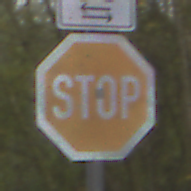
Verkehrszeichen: Stop
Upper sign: RichtungsangabeDurchPfeile9
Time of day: MorningAfternoon
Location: Outdoor (Urban)
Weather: PartlyCloudy
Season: NotSpecified
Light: Natural